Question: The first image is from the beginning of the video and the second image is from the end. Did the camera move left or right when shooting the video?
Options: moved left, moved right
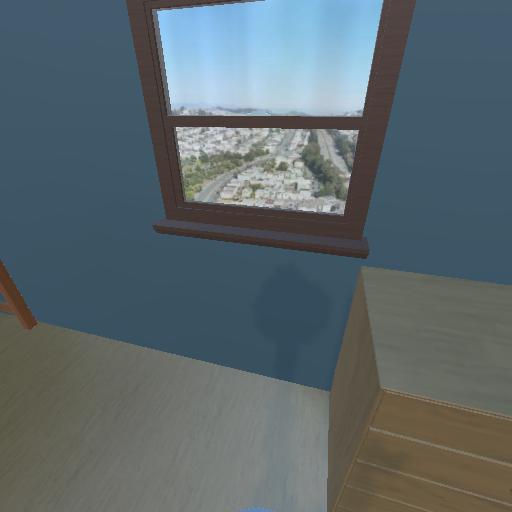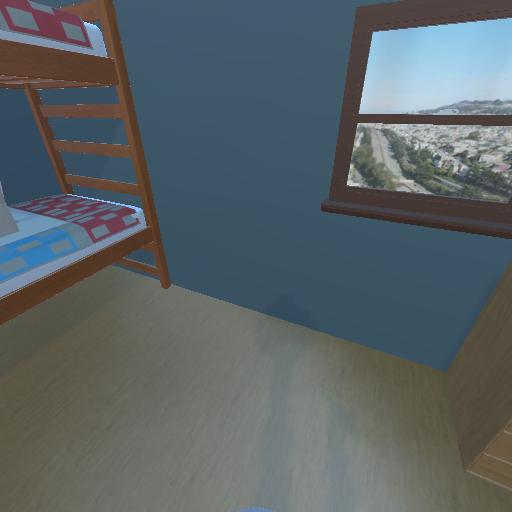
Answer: moved left